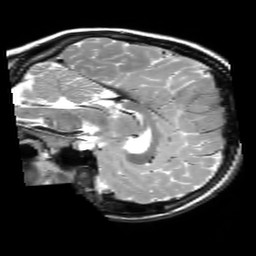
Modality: T2w
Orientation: sagittal
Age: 23
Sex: female
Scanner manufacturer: philips
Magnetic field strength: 3 T
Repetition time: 3 s
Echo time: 0.08 s